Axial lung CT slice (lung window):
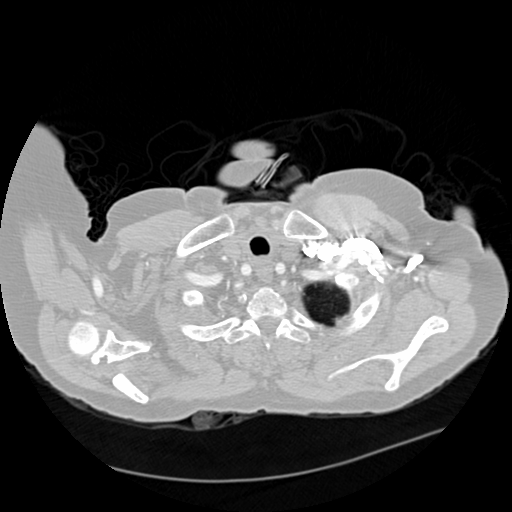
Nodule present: no